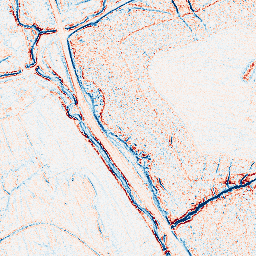
Category: edge_preserving
Decomposition family: anisotropic_diffusion
Decomposition parameters: iterations: 10
kappa: 100
gamma: 0.05
Upsampling method: bicubic
Upsampling parameters: scale: 4
Upsampling scale: 4